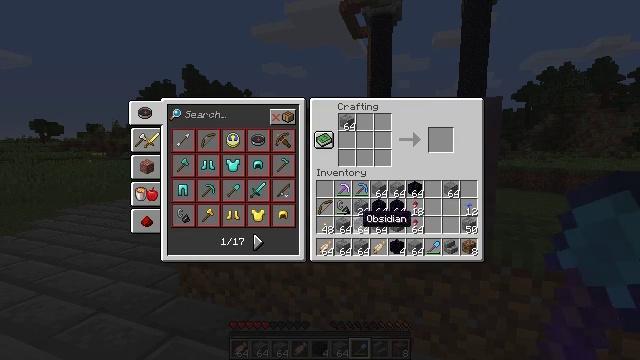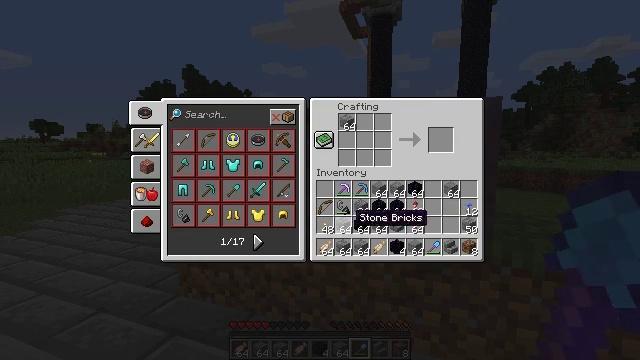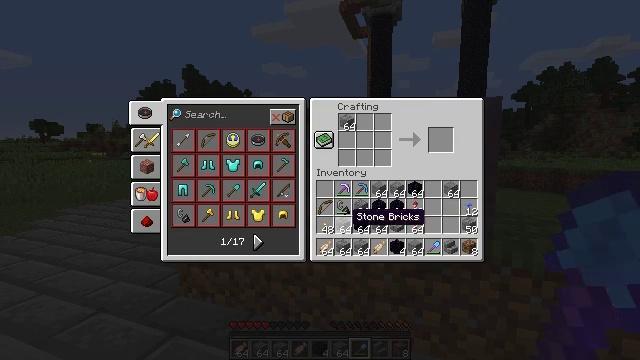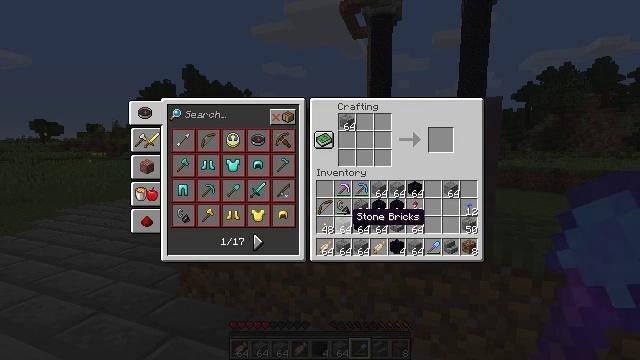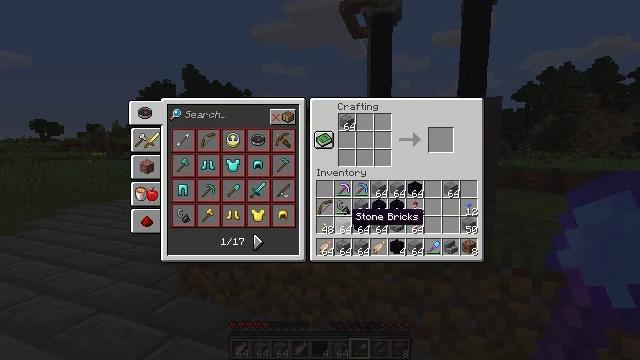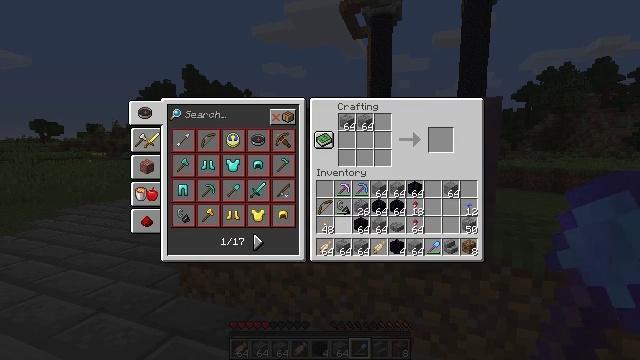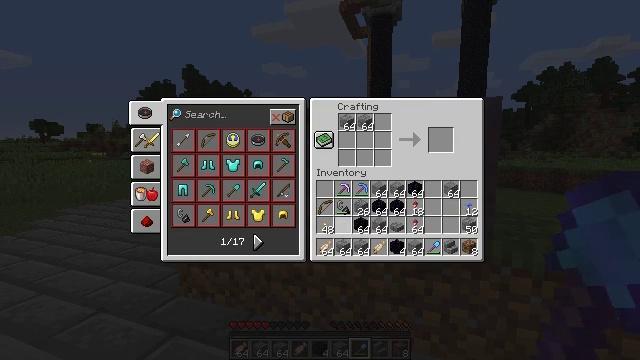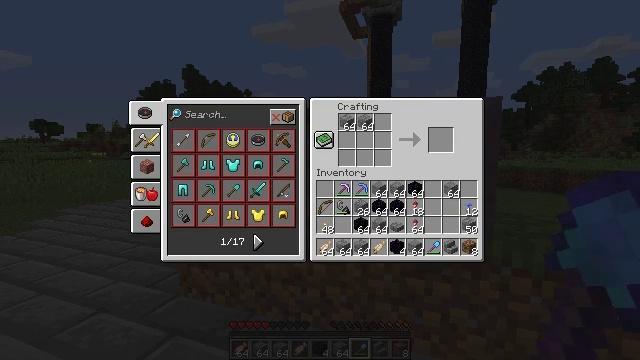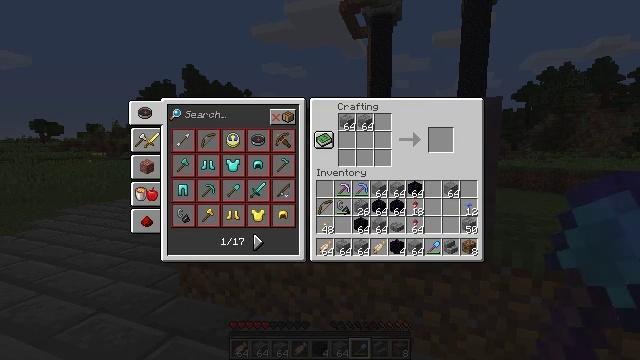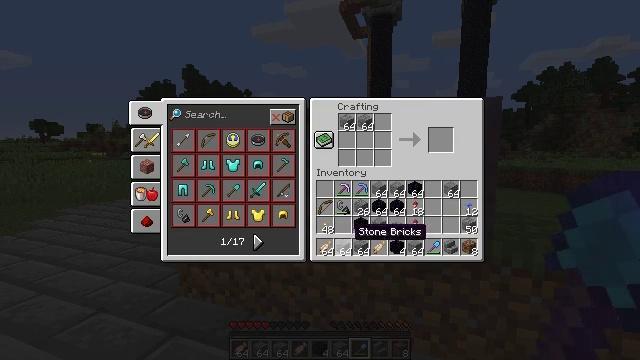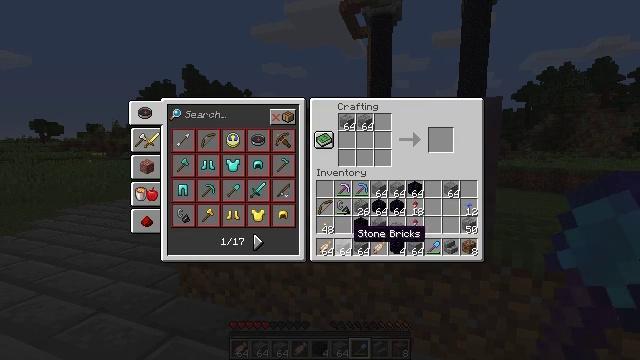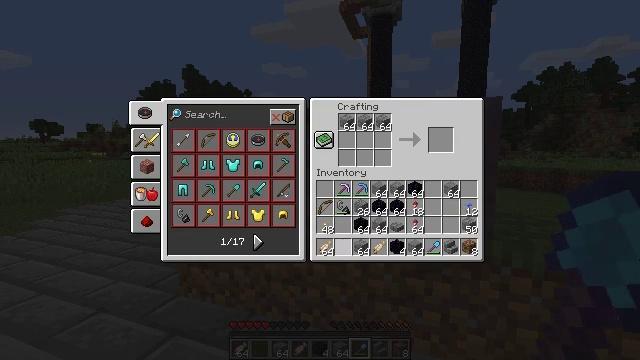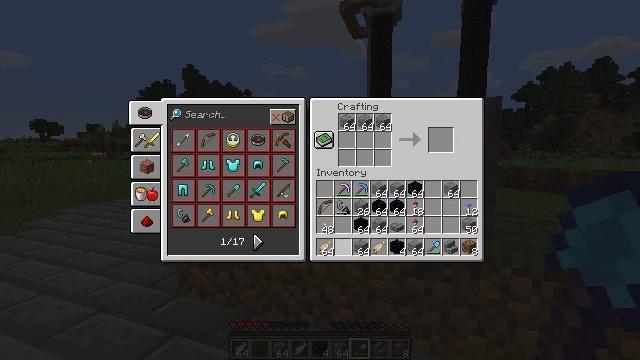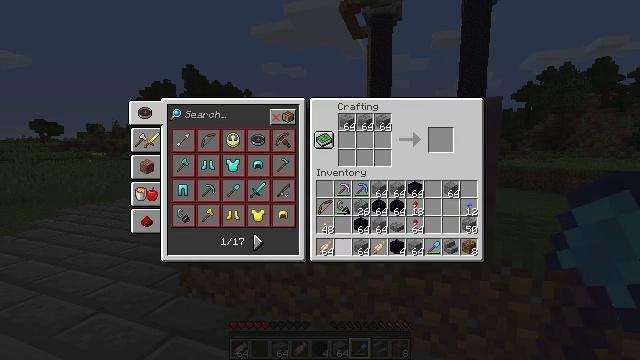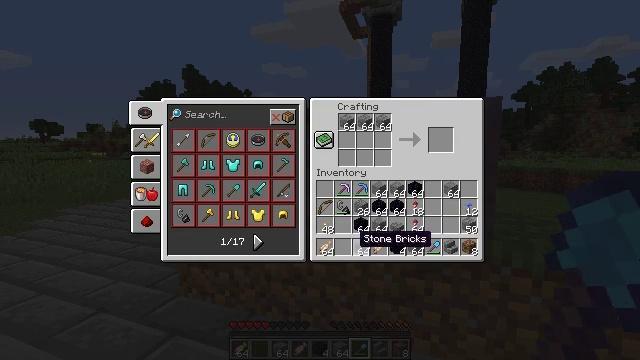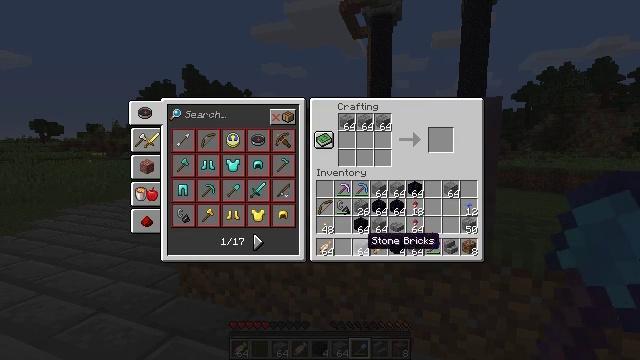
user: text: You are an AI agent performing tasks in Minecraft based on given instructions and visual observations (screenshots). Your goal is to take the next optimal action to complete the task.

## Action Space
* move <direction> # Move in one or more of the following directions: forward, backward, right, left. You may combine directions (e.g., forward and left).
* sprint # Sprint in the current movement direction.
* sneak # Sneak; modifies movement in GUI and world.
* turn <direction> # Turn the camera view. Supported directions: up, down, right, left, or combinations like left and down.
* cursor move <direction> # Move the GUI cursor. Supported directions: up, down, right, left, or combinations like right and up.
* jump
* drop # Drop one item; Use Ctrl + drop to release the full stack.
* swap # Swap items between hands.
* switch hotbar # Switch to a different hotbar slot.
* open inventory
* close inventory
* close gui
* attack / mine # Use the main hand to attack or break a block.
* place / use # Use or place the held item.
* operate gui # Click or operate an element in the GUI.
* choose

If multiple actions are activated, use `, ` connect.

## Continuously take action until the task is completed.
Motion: motion action
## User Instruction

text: Use the crafting table to craft stone brick stairs.
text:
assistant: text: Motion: sneak
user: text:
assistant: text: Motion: sneak
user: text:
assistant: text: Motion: sneak
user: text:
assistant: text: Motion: sneak
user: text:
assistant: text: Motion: sneak, choose
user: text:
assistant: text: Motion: sneak, choose
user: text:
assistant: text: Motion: sneak
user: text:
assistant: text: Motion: sneak
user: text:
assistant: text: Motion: sneak
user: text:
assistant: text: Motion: sneak
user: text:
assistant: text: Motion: sneak, choose
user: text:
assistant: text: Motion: sneak, choose
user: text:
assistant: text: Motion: sneak, choose
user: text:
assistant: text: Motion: sneak, cursor move right
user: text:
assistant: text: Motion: sneak, cursor move right
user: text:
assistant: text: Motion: sneak, choose
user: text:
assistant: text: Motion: sneak, choose
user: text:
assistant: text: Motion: sneak, cursor move up, choose
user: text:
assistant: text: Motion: sneak, cursor move right and up
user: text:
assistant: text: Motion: cursor move right and up
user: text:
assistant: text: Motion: no_op
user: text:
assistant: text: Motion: no_op
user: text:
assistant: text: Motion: cursor move left and down
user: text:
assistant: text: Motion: no_op
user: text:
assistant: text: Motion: no_op
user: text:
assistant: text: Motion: operate gui
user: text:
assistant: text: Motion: operate gui
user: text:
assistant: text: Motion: no_op
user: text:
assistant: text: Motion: no_op
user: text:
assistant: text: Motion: no_op